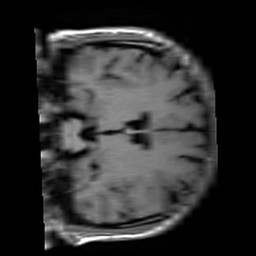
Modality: T1w
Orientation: coronal
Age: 21
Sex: female
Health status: healthy
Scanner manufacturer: siemens
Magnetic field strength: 3 T
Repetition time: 4.1 s
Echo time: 0.0085 s